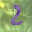
Label: 2